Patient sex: M
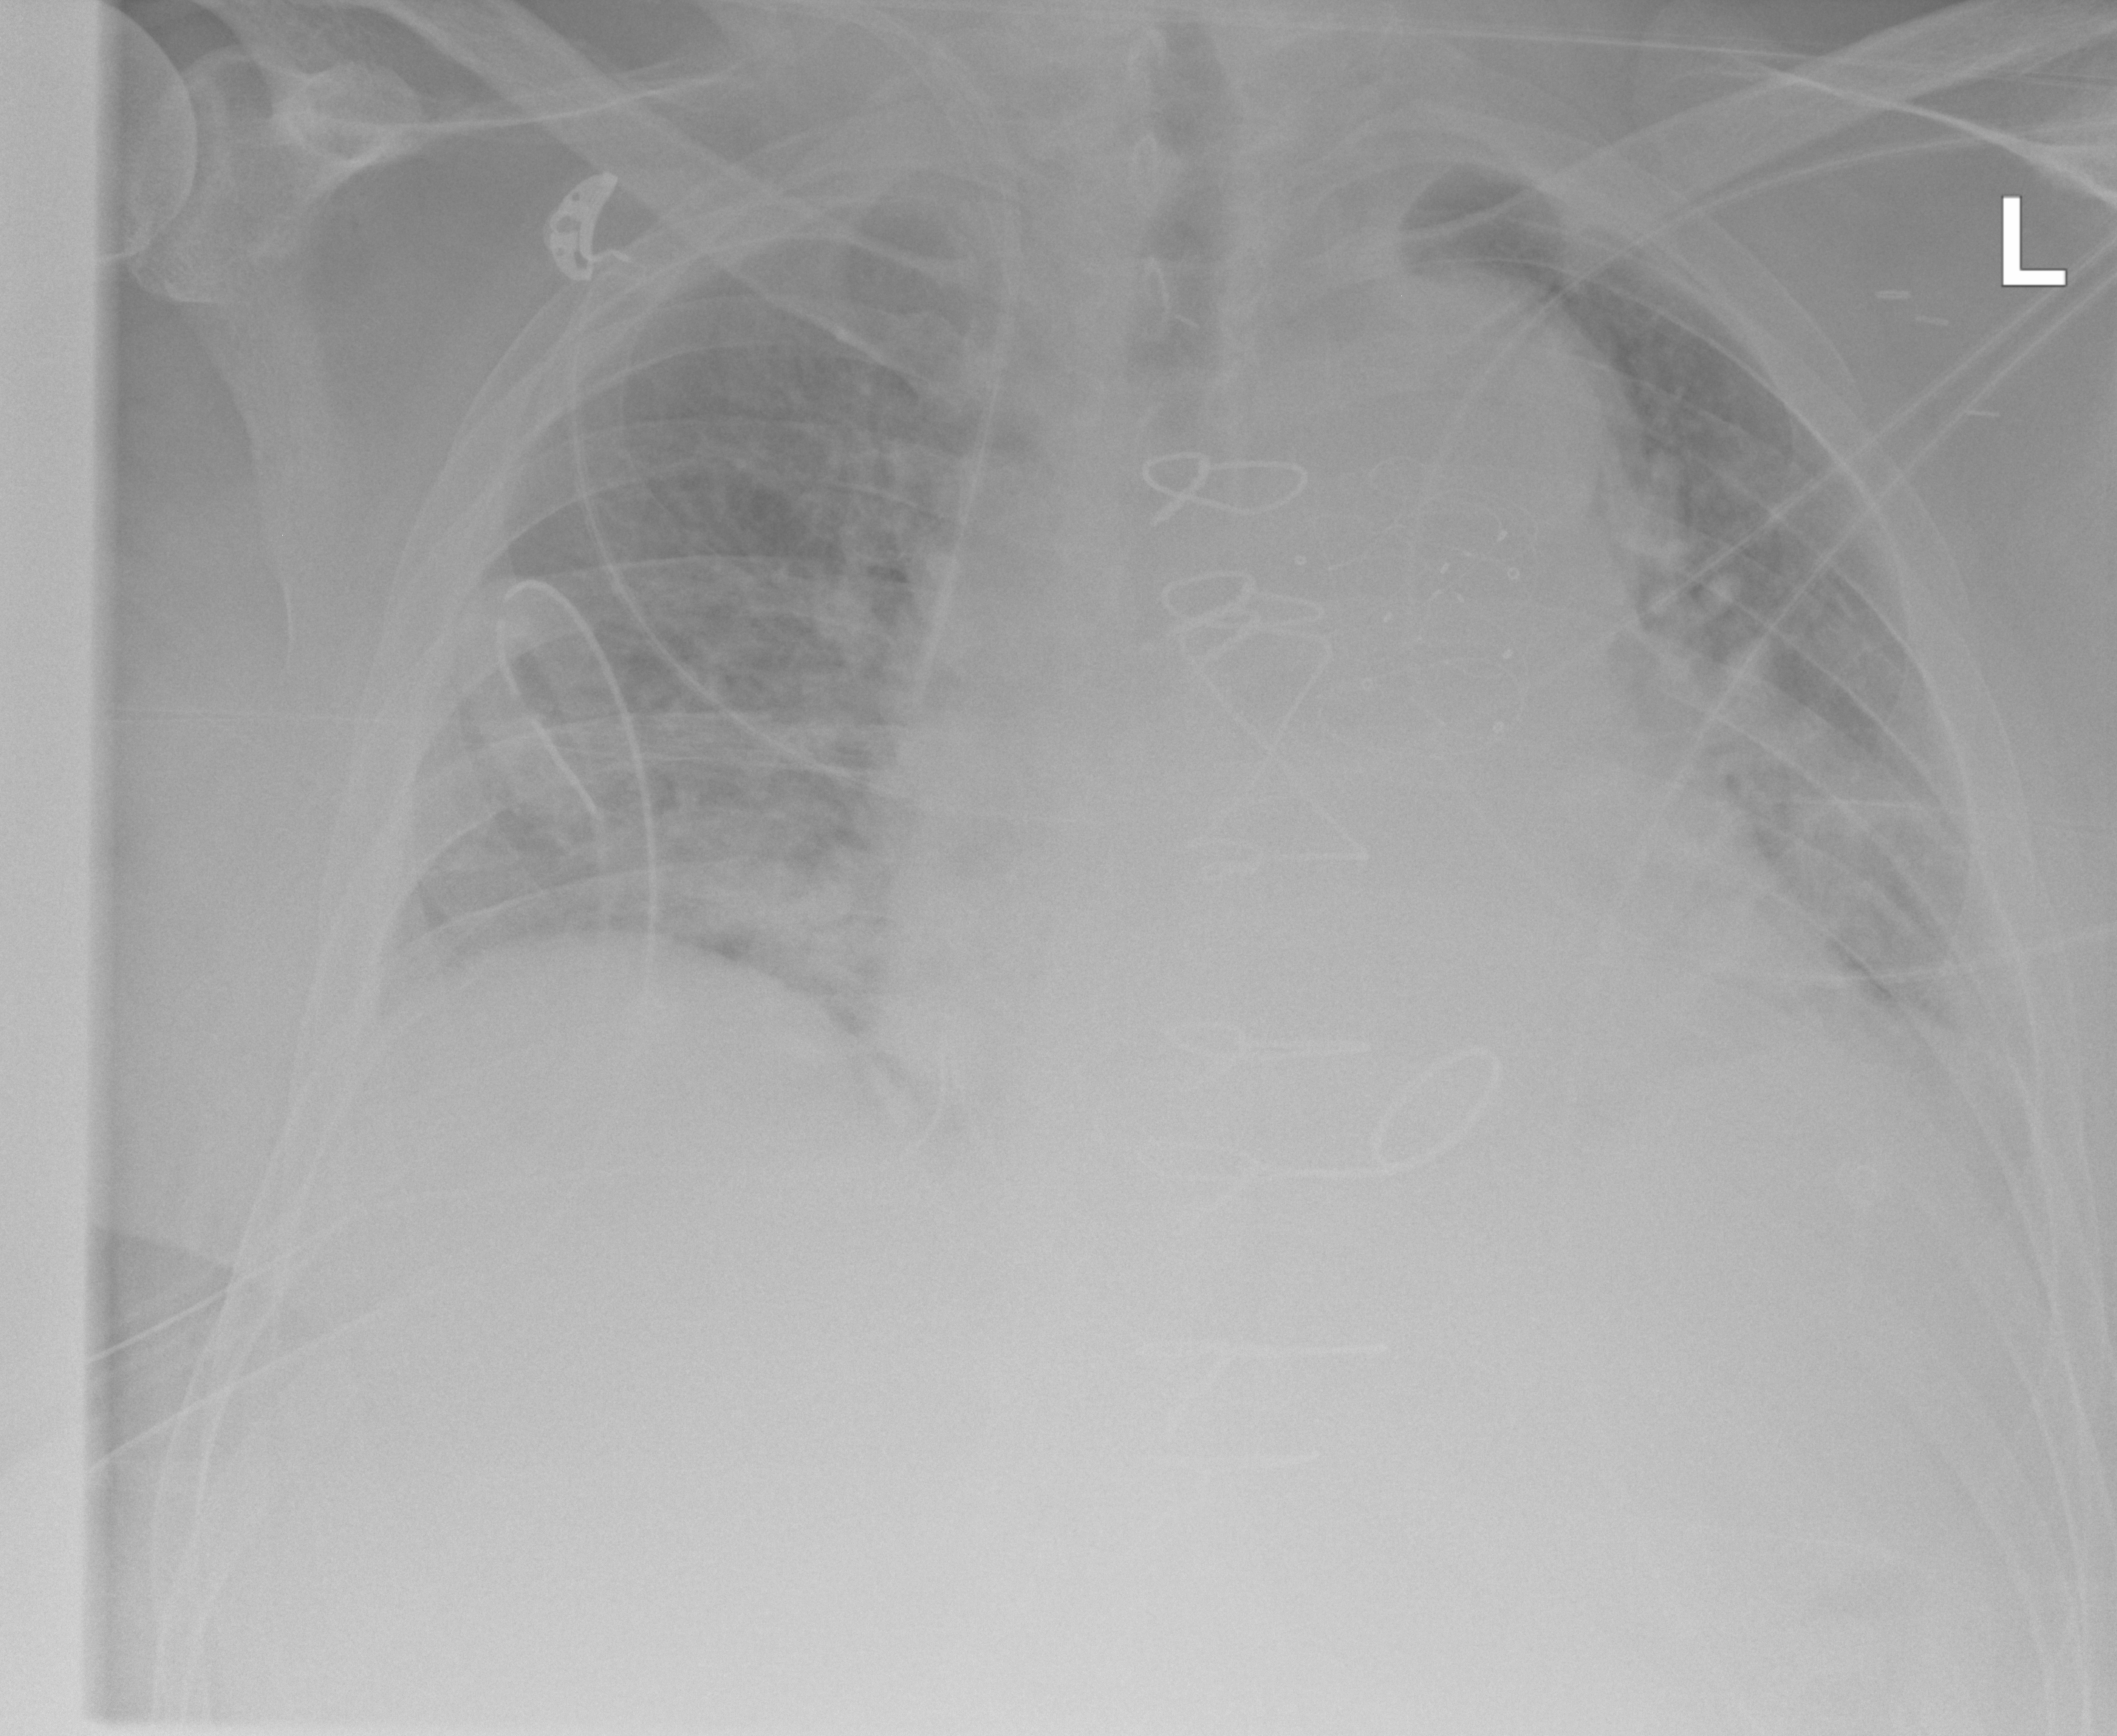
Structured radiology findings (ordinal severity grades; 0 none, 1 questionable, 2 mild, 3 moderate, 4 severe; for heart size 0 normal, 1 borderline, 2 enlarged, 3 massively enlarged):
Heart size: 3
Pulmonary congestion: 2
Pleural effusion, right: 0
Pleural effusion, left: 1
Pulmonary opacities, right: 2
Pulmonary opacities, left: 2
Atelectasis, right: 2
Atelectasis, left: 2